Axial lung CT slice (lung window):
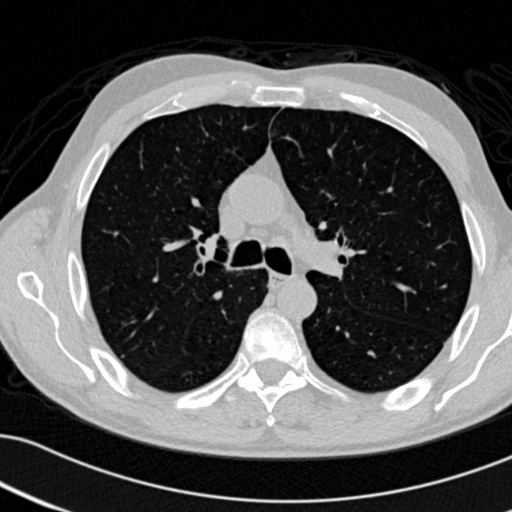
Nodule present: no